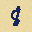
Label: 8